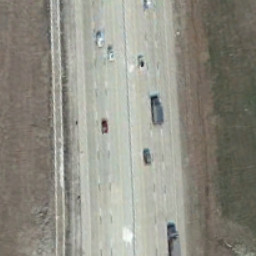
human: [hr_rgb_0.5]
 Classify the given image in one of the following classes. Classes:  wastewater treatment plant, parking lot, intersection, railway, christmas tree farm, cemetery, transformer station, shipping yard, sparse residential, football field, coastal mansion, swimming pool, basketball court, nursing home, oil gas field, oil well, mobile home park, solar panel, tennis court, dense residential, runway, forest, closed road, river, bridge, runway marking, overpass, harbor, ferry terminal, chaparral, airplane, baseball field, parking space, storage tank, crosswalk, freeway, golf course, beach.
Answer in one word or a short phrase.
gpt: freeway